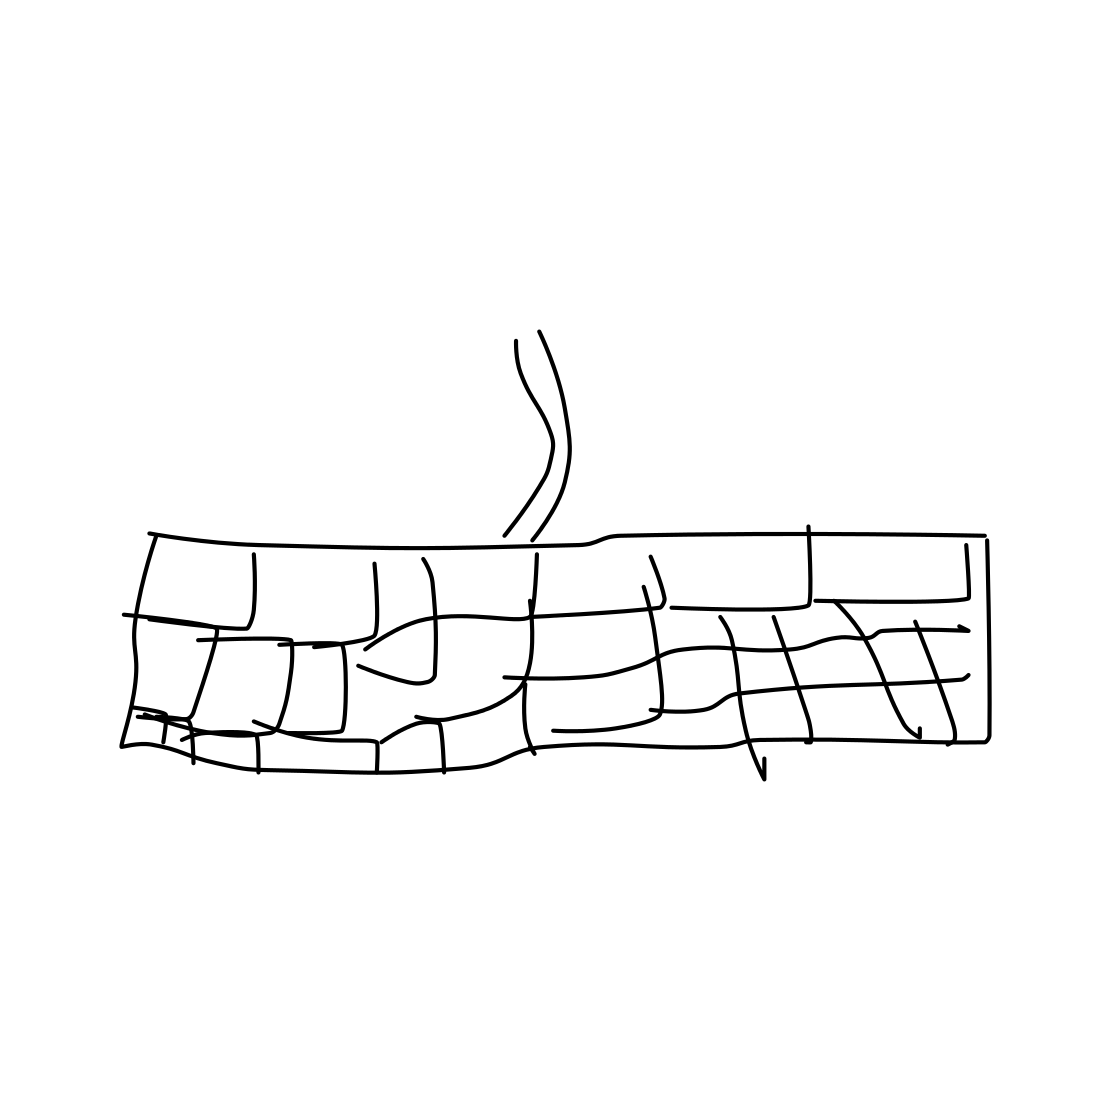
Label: keyboard